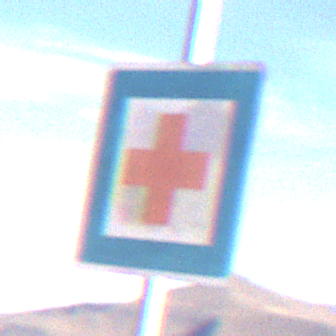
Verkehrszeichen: ErsteHilfe
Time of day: Midday
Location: Outdoor (Nature)
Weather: Clear
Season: NotSpecified
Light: Natural